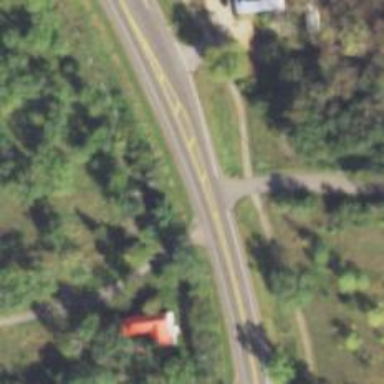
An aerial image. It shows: Unmarked asphalt crossing on cycleway road.